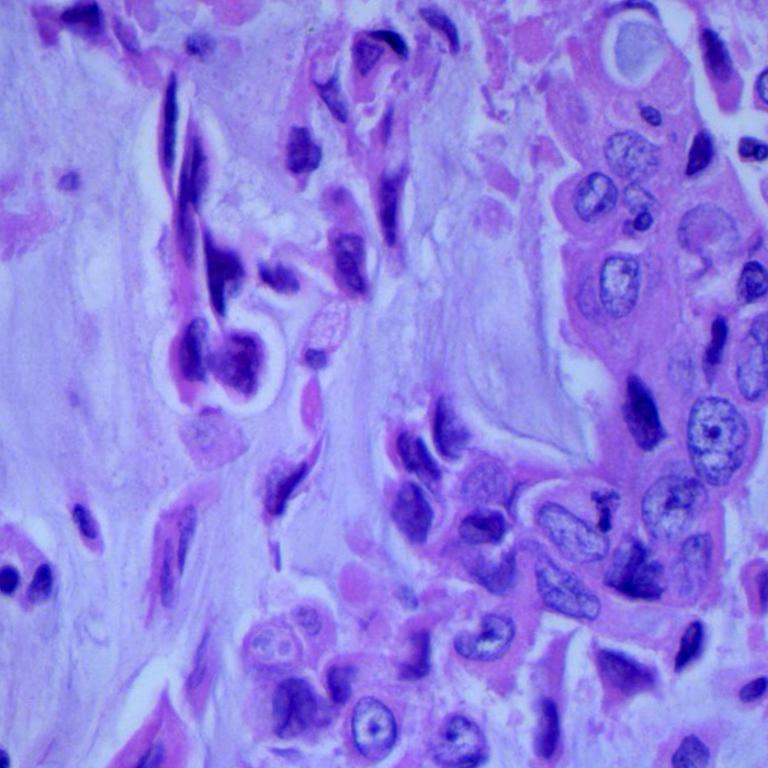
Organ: lung
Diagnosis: adenocarcinomas